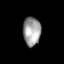
Tissue: prostate
Cell type: Epithelial cells
Senescence score: 0.3068
Nuclear area (px): 501
Mean DAPI intensity: 157.006